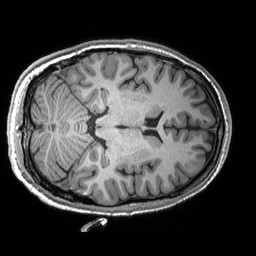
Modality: T1w
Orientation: axial
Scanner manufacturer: siemens
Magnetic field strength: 3 T
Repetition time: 2.53 s
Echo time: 0.00288 s